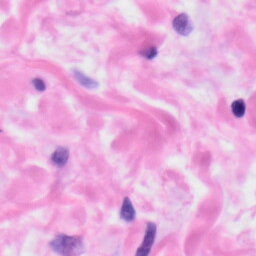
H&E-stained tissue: Skin